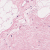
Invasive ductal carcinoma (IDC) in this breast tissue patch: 0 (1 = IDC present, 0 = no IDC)